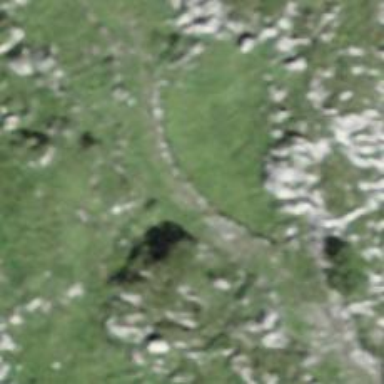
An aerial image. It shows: Path.